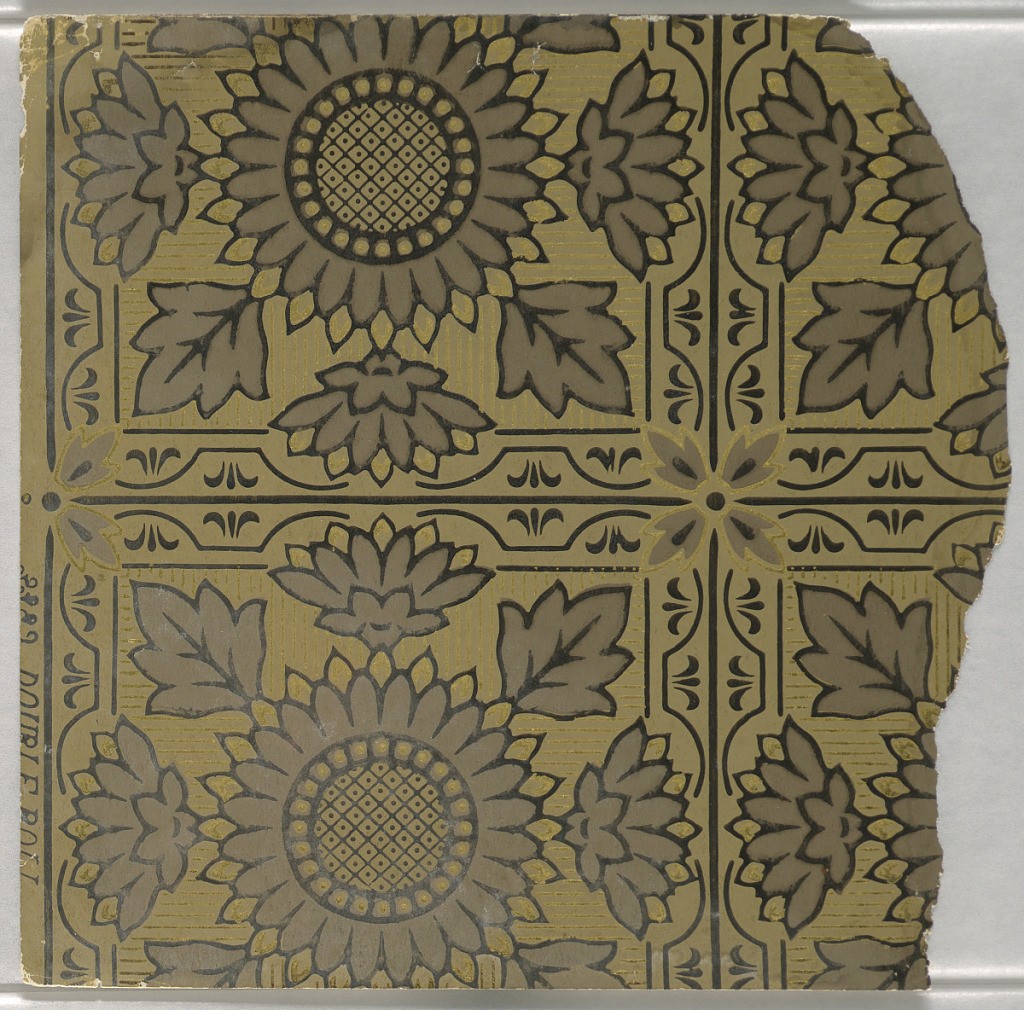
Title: Sidewall sample
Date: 1880–90
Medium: Machine-printed on paper
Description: Fragmentary wallpapers from sample book, including aesthetic-style and Anglo-Japanesque designs.

72 pages of samples.